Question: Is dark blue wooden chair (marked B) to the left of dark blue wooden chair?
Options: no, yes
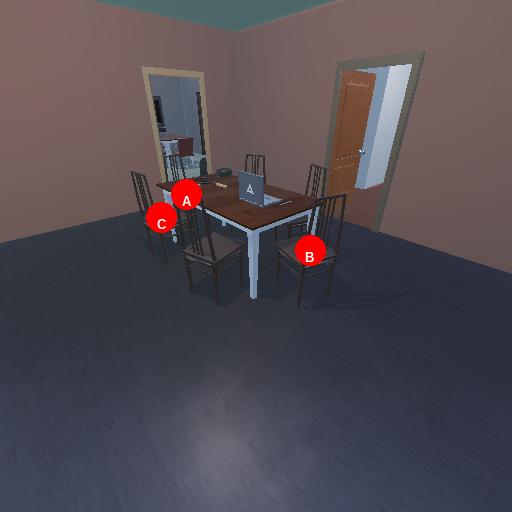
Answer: no